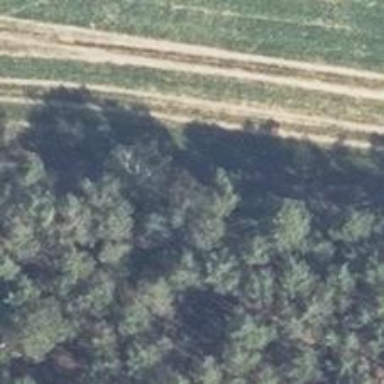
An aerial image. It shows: Hunting stand.